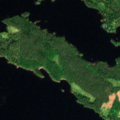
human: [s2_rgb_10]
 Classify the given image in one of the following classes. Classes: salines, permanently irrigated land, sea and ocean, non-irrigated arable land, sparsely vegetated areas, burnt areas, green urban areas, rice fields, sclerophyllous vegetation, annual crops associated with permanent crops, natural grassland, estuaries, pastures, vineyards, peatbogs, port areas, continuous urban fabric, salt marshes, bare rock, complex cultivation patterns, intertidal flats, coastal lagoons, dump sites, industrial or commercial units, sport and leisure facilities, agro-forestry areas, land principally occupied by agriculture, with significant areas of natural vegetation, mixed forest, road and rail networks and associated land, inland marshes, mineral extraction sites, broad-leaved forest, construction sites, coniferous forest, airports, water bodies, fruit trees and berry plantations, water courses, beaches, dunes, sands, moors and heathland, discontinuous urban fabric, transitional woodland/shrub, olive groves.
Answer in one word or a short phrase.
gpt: coniferous forest, mixed forest, water bodies